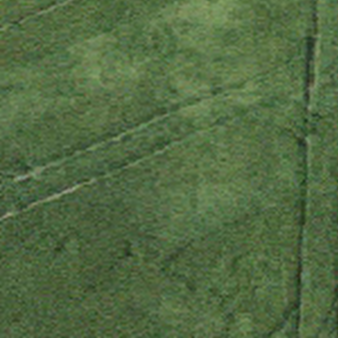
Label: other